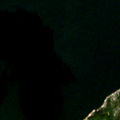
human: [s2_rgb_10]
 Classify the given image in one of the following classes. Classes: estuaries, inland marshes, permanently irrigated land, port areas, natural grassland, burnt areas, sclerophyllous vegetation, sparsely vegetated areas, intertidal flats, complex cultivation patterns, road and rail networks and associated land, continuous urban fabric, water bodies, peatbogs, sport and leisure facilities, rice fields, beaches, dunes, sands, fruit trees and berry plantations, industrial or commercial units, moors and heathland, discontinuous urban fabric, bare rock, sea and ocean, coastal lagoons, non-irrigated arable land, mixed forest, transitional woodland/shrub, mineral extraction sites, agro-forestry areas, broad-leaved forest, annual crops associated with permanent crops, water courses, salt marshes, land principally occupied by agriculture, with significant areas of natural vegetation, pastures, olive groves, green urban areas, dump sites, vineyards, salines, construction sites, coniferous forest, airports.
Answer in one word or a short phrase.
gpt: coniferous forest, mixed forest, sea and ocean